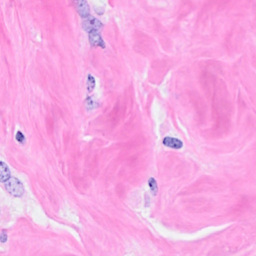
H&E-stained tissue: Breast